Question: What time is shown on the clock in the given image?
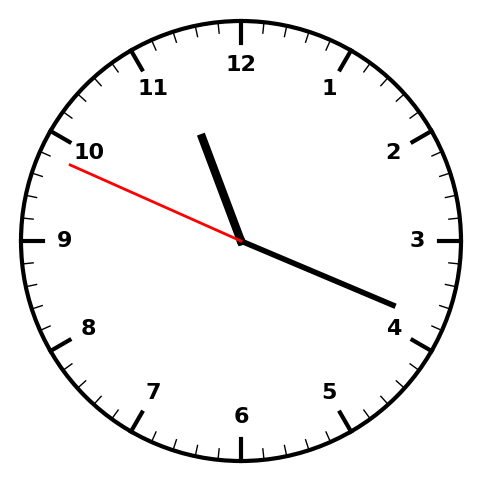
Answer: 11:18:49